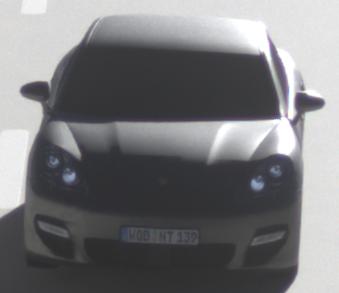
Make: Porsche
Model: Panamera
Detailed model: Panamera (970)
Model produced from: 2010/05
Model produced until: 2013/04
Doors: 5
Color: gray
Road condition: dry road
Daytime: morning or afternoon
Contrast: high contrast